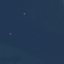
Land use / land cover class: SeaLake